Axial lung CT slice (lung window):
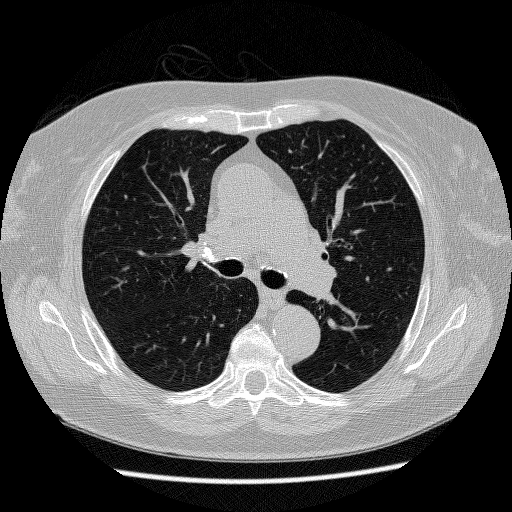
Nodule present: no